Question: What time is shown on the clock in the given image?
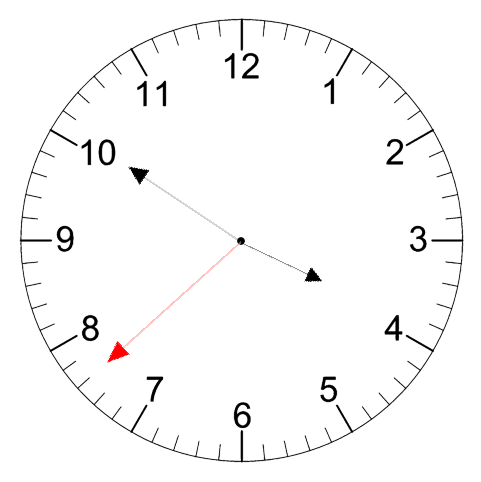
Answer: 03:50:38